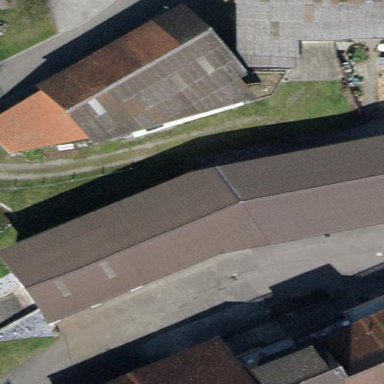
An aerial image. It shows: Garage.